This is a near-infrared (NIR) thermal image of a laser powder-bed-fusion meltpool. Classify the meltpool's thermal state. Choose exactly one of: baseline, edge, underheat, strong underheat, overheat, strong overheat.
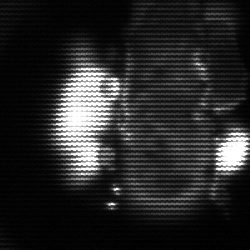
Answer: strong underheat